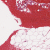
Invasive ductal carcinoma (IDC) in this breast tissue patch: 0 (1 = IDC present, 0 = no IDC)